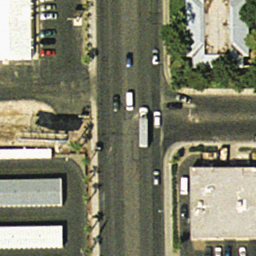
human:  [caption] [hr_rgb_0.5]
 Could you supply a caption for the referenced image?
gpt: An intersection with some cars on the road .

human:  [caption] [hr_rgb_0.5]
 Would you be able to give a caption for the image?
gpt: An intersection with some houses and plants at the corners .

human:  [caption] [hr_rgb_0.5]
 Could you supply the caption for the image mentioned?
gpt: This is a T-junction with two roads vertical to each other .

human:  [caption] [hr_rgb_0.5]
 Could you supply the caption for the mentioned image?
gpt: A T-junction with some houses and plants at the corners .

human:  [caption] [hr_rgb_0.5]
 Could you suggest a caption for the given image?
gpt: A T-junction with two roads vertical to each other .